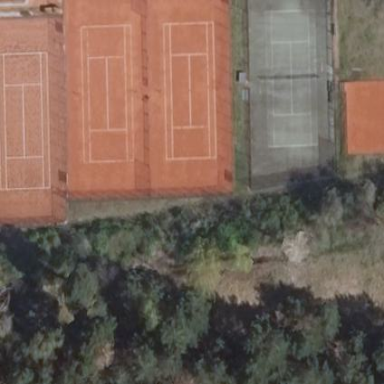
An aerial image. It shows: Clay tennis court pitch.